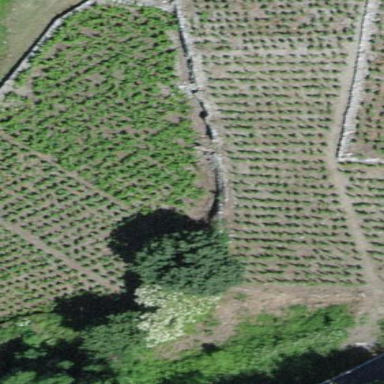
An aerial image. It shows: Vineyard with grape crops.